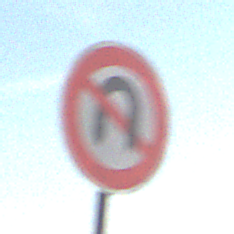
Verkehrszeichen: VerbotWenden
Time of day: MorningAfternoon
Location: Outdoor (Nature)
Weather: PartlyCloudy
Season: NotSpecified
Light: Natural